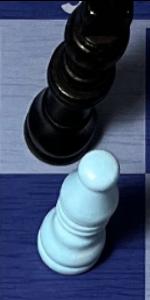
Label: Bishop_White